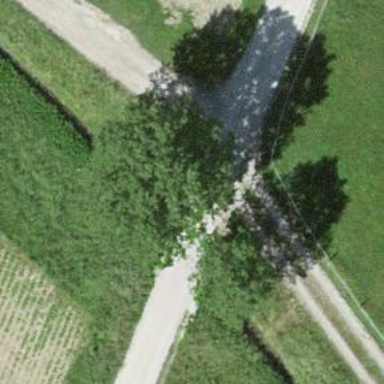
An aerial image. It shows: Dirt track road.